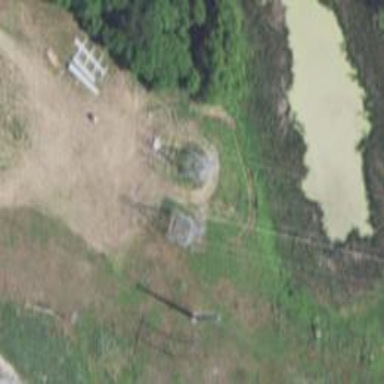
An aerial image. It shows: Power tower.